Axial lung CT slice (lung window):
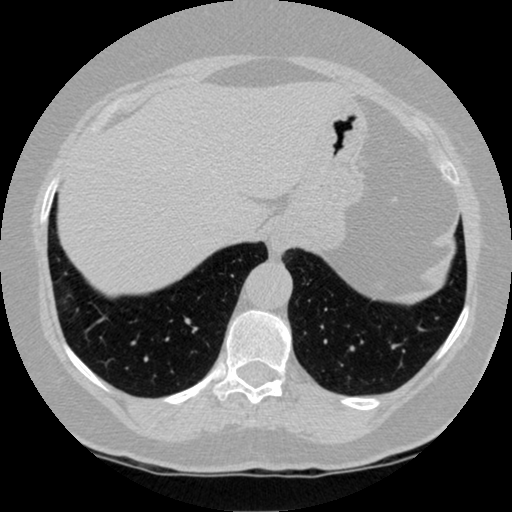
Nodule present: no